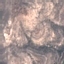
Land use / land cover class: HerbaceousVegetation